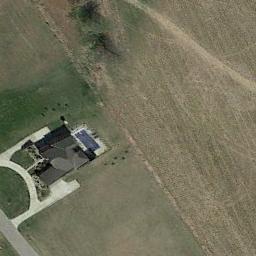
Label: residential